Question: Just now I tried Browser Link with Firefox 27.0.1 while debugging a simple ASP.NET MVC app.
I have Visual Studio Ultimate 2013 Update 1.
Here's Browser Link Dashboard:

I tried changing something in a razor view, pressed Ctrl+S and went to the browser to see if the page had changed accordingly but...
this is what i see in Firebug:
'''
http://localhost:6194/85d266397ee64f32b2f4ffdedc974643/arterySignalR/negotiate?requestUrl=http%3A%2F%2Flocalhost%3A26530%2Fgis&browserName=Firefox&clientProtocol=1.3&_=1394212700505
[13:56:43 GMT-0300] Browser Link:
Exception thrown in callback method pullStyleData:
[Exception... "The operation is insecure." code: "18" nsresult: "0x80530012
(SecurityError)" location: "<unknown>"]
'''
Then I saw this error:
'''
401 Unauthorized 82ms
browserLink (line 37)
"NetworkError: 404 Not Found - http://localhost:26530/85d266397ee64f32b2f4ffdedc974643/arterySignalR/ping?requestUrl=http%3A%2F%2Flocalhost%3A26530%2Fgis&browserName=Firefox&_=1394211620626"
'''
I'm running Visual Studio as Administrator.
What's the deal and how can I solve this?
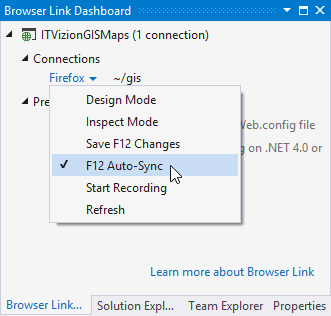
Answer: Turns out it was bug in Visual Studio 2013 Update 1 as Mads Kristensen told me <URL>.
So the solution is to go grab <URL>.